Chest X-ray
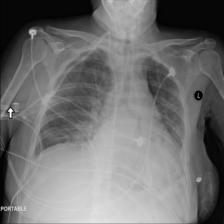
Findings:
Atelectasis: negative
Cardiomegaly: negative
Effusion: negative
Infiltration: negative
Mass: negative
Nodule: negative
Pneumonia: negative
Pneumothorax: negative
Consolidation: positive
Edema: negative
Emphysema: negative
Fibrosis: negative
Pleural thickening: negative
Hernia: negative